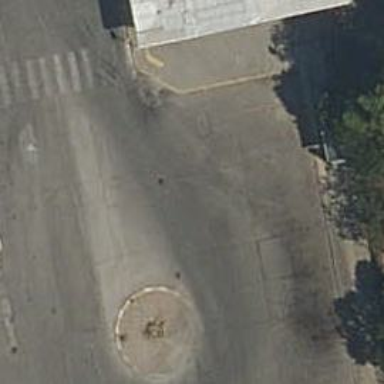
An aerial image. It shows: Roundabout on service road.